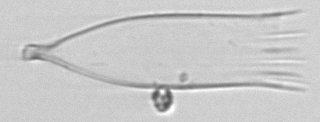
Label: Favella